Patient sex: M
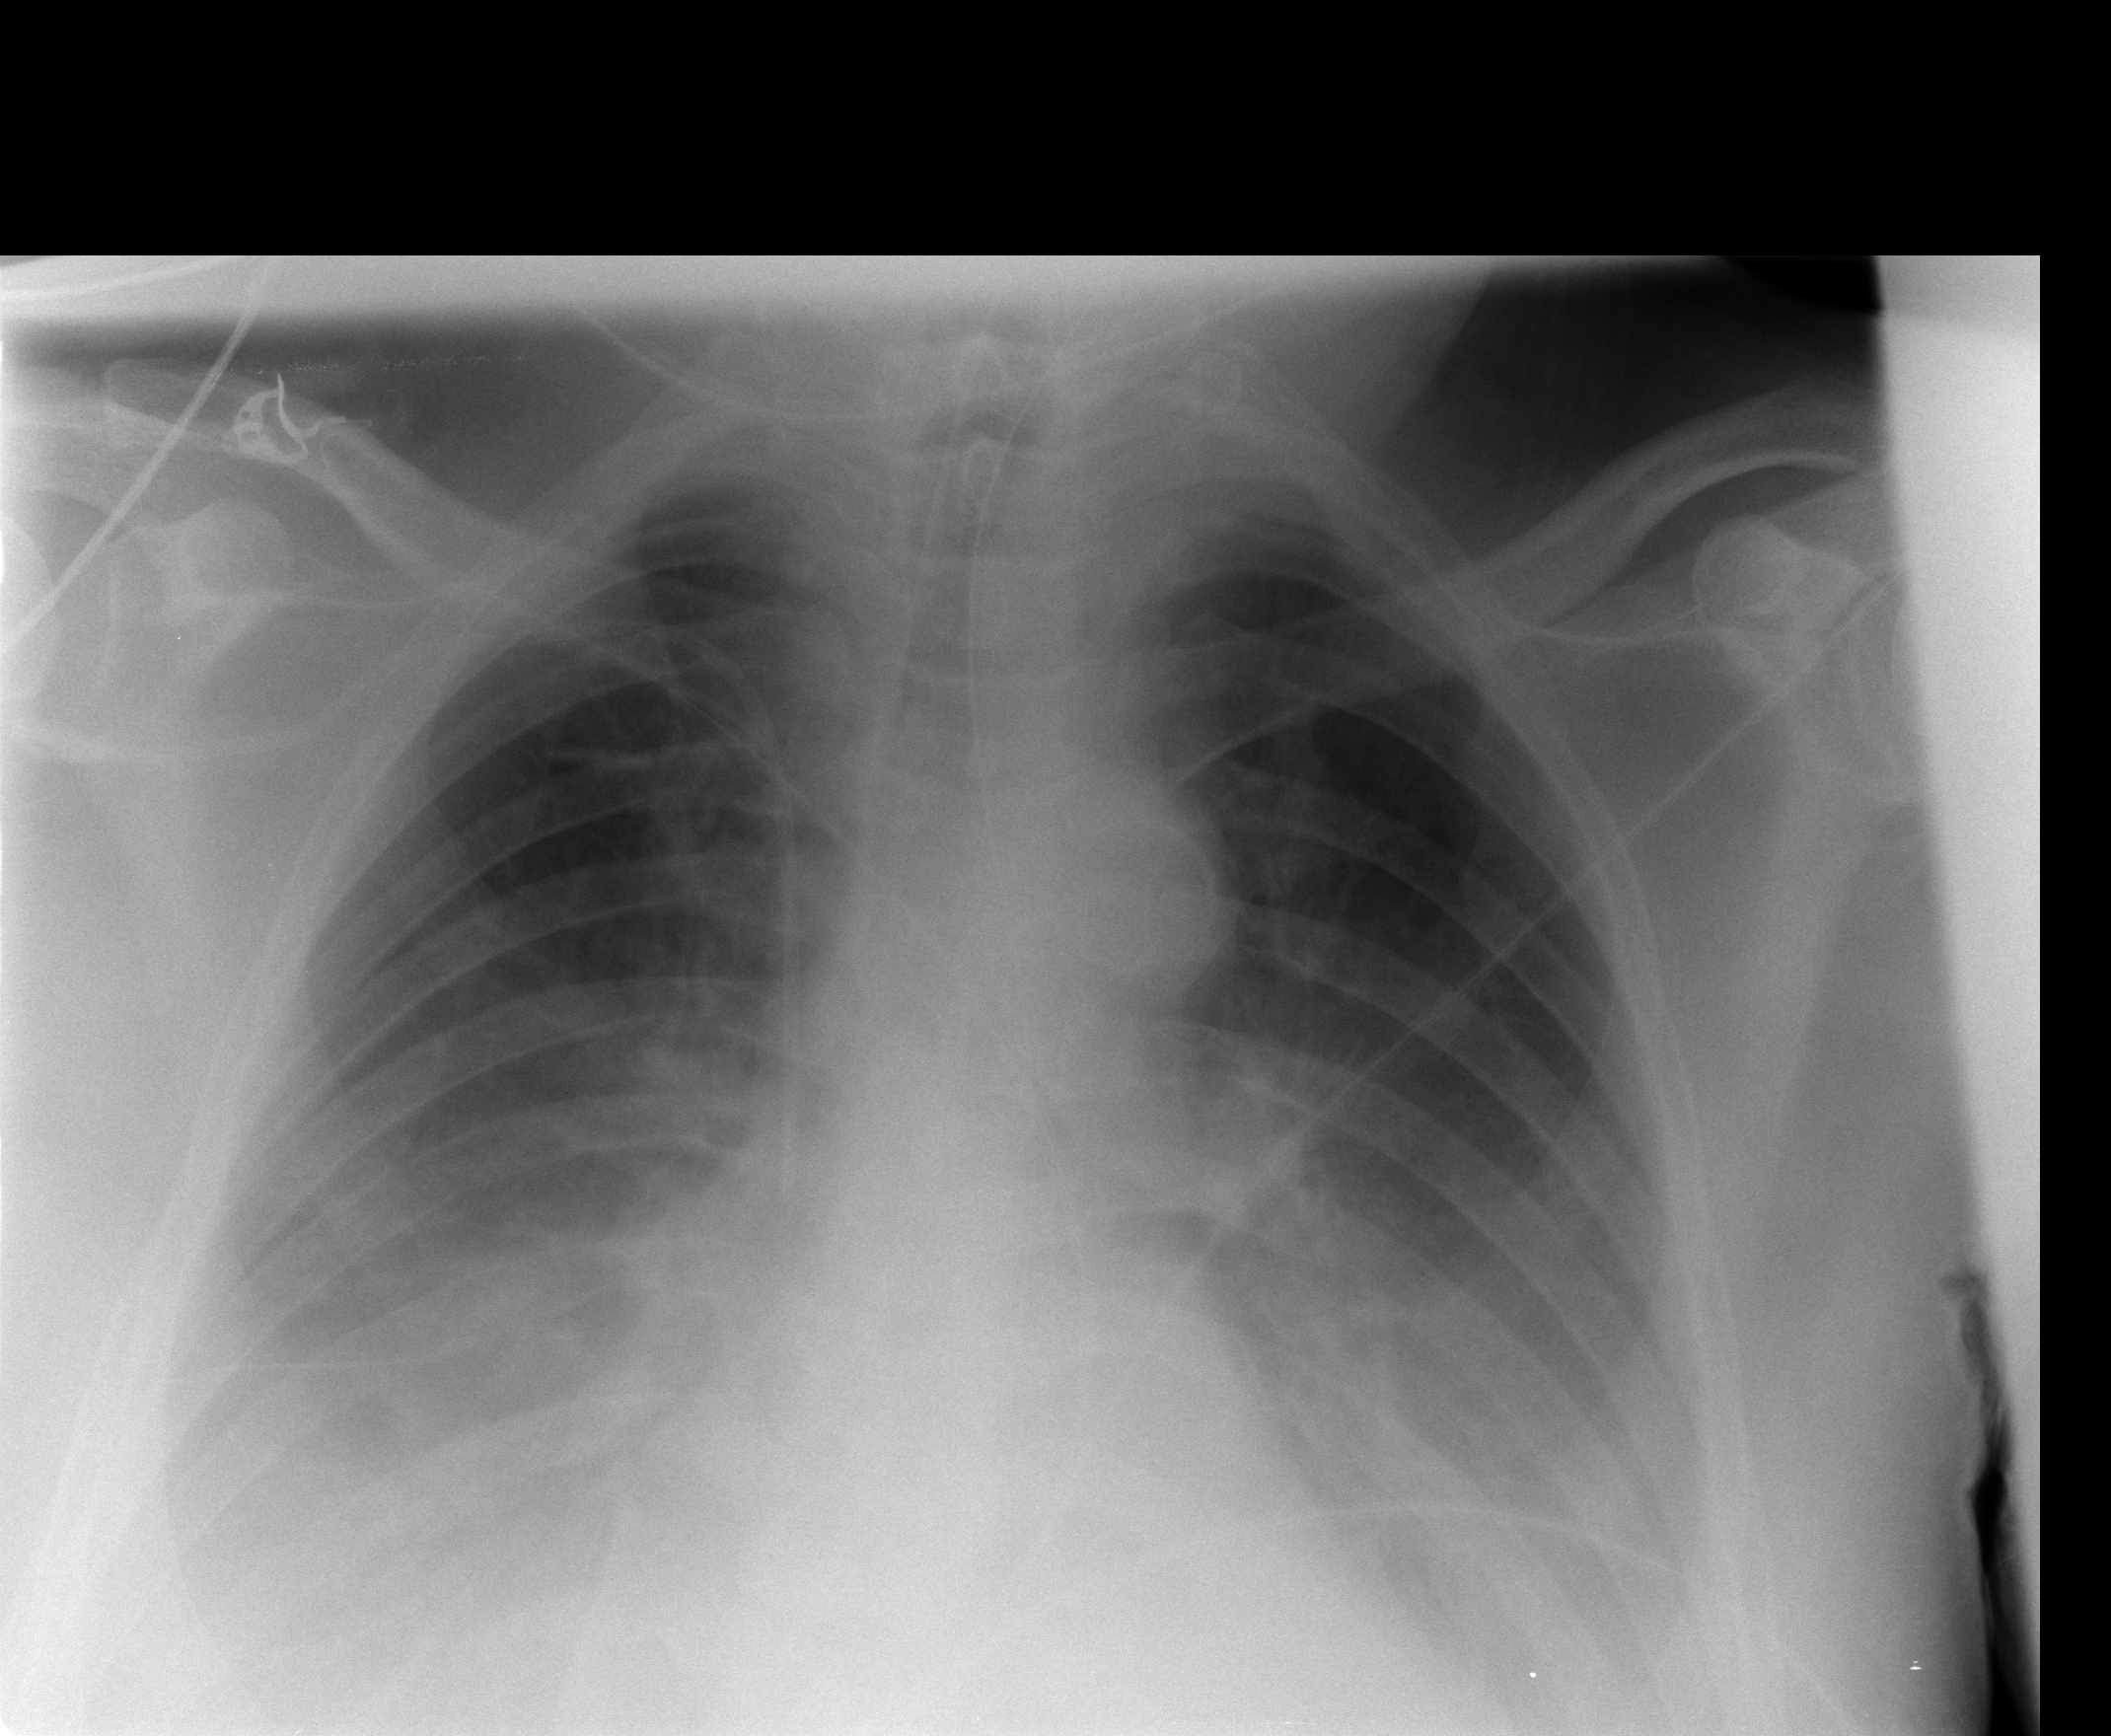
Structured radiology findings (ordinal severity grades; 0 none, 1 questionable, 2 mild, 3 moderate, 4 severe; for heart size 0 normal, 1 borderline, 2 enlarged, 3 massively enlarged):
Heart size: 0
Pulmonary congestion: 2
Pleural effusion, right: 3
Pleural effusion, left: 3
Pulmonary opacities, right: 0
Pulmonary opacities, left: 0
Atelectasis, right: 2
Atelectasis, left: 2